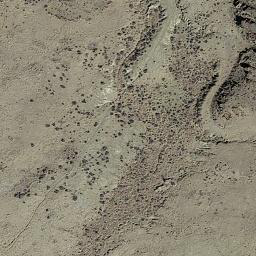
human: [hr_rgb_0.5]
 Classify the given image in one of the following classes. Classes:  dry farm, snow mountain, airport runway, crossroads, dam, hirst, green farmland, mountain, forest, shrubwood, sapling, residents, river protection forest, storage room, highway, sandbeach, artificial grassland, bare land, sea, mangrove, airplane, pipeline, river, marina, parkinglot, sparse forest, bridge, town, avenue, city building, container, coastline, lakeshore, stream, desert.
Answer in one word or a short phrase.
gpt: bare land